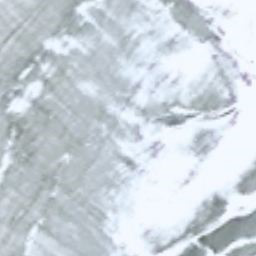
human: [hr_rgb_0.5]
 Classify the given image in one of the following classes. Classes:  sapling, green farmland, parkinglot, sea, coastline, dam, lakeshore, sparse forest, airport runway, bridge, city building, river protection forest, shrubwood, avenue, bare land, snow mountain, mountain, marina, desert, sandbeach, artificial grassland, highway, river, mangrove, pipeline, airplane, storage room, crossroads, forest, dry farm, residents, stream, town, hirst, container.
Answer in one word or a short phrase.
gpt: snow mountain